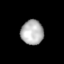
Tissue: lung
Cell type: Endothelial cells
Senescence score: 0.5704
Nuclear area (px): 541
Mean DAPI intensity: 179.895